Interaction volume radius: 5 \u00c5
Interaction volume height: 10 \u00c5
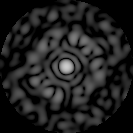
Disorder parameter: 0.8326